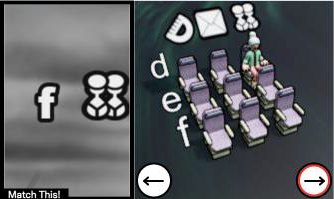
Task: seats
Answer: no